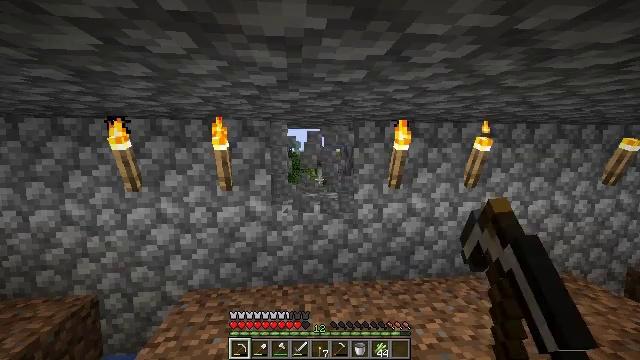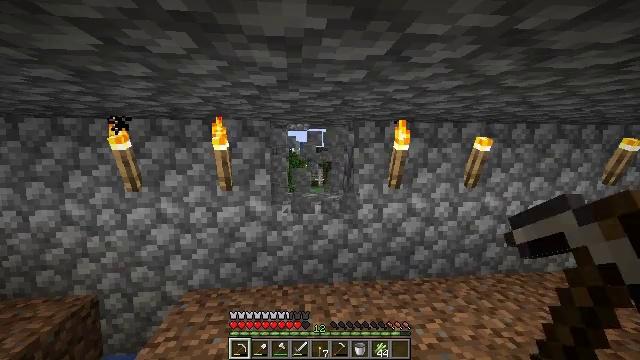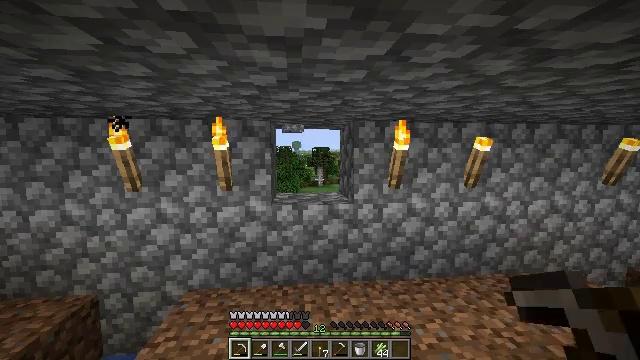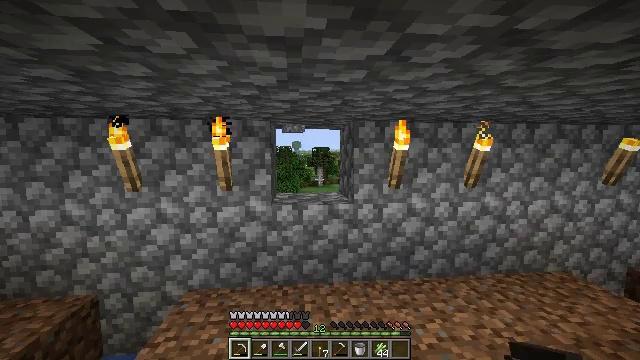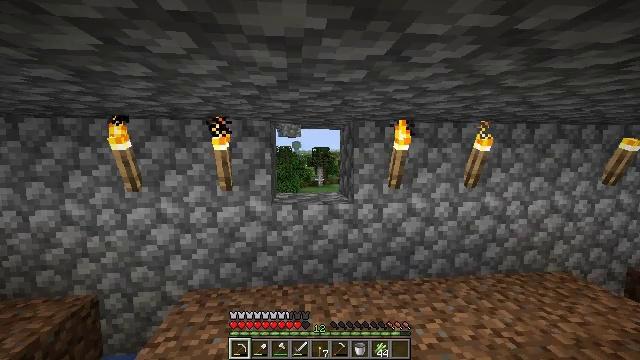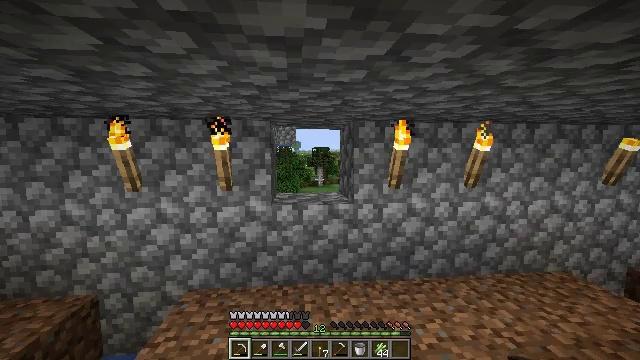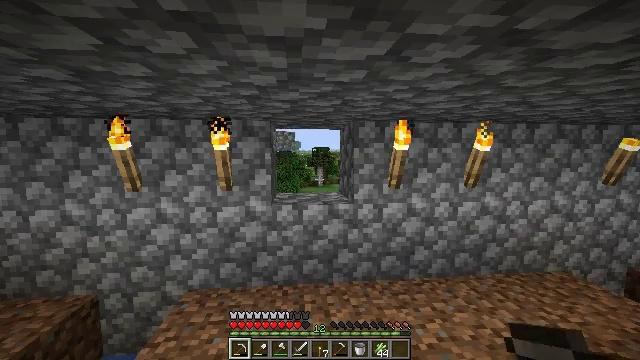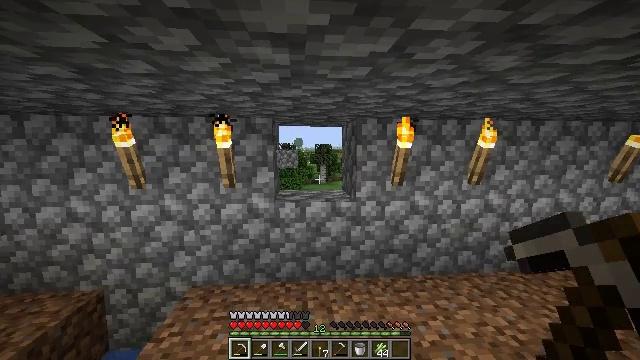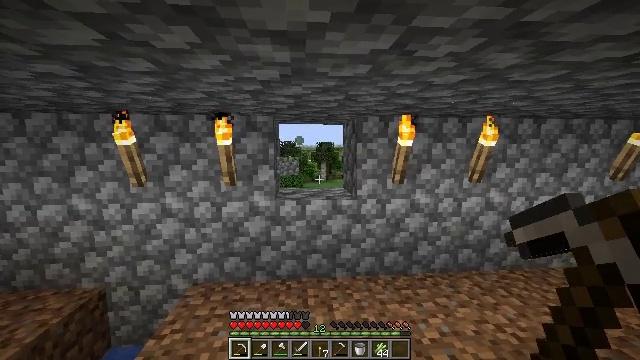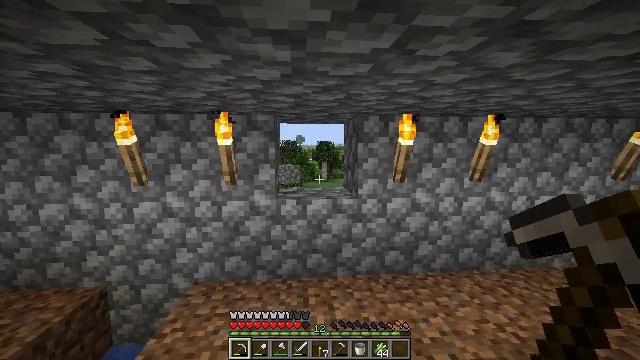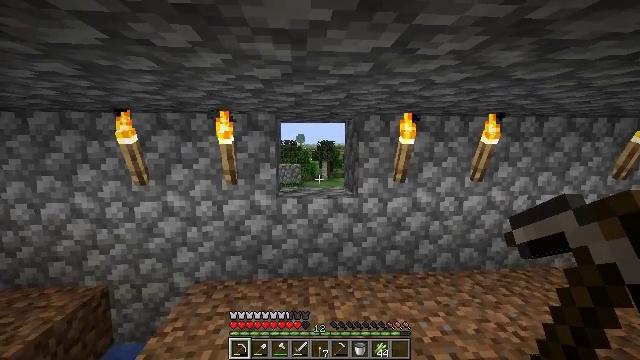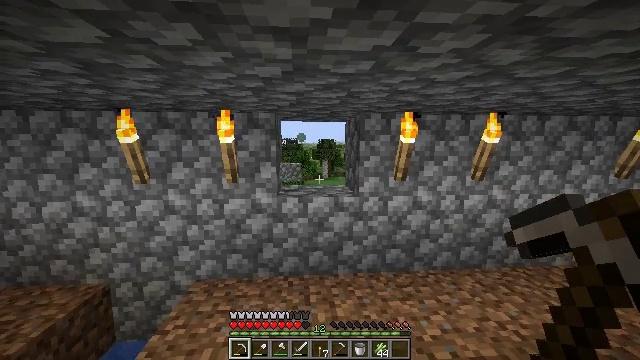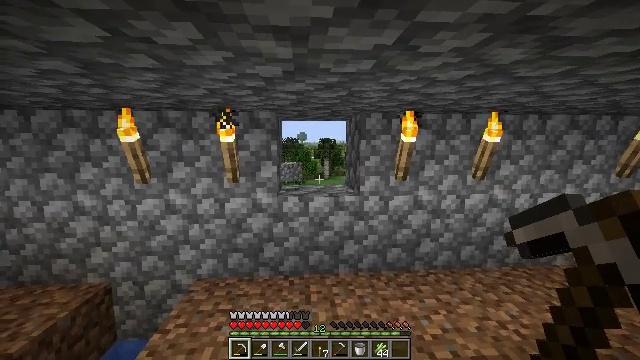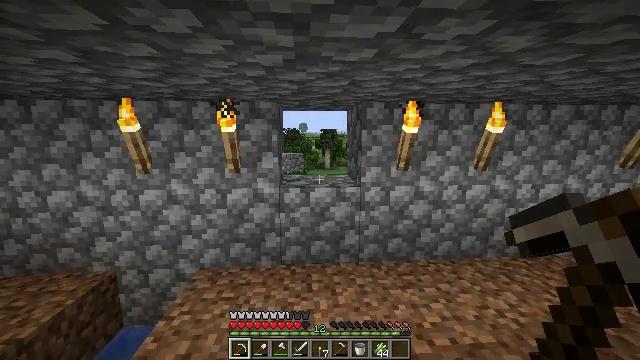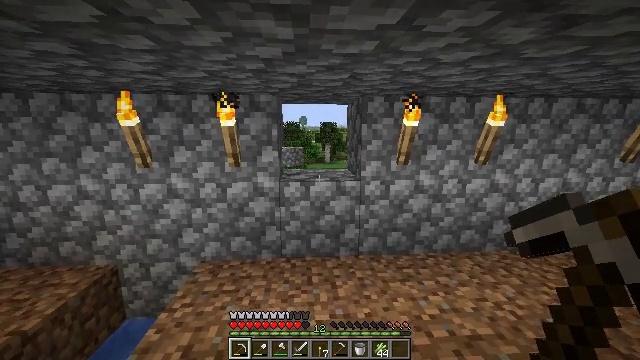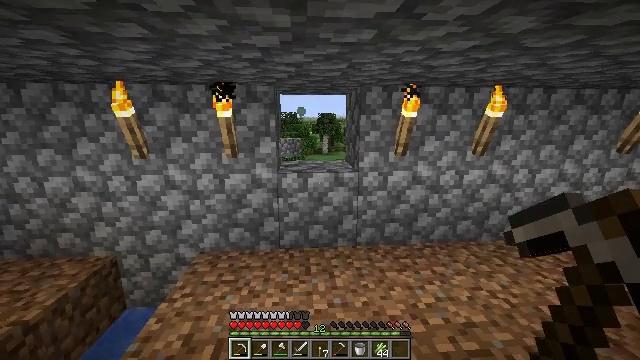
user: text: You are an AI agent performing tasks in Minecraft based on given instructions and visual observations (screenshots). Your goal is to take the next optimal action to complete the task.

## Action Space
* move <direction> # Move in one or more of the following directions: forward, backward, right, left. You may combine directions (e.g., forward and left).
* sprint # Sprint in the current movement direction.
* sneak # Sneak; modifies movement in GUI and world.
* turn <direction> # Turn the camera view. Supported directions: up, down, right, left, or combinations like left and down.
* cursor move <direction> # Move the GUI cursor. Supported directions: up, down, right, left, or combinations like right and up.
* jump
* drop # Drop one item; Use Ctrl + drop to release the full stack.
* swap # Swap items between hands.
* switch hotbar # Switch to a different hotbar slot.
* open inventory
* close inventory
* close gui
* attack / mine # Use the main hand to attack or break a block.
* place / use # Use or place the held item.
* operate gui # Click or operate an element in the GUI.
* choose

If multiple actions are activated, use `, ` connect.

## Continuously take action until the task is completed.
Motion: motion action
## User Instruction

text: Mine the wall torch to remove it.
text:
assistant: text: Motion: attack / mine
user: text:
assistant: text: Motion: attack / mine
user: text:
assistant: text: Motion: attack / mine
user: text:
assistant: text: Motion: attack / mine
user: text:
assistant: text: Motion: no_op
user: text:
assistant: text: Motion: no_op
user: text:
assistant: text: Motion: no_op
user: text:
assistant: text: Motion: no_op
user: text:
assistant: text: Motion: no_op
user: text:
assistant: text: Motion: no_op
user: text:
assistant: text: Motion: no_op
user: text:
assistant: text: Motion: no_op
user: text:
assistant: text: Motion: turn down
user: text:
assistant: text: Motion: turn down
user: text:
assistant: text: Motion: turn down
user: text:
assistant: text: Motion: turn down
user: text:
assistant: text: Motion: no_op
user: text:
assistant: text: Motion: no_op
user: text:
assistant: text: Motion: no_op
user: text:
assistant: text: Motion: no_op
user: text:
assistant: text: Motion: no_op
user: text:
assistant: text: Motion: no_op
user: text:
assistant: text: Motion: no_op
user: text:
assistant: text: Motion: no_op
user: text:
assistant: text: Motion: turn right and down
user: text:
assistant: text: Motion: turn right and down
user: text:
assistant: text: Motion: turn right and down
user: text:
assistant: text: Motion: turn right and down
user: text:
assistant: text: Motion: turn right and down
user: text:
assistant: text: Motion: no_op